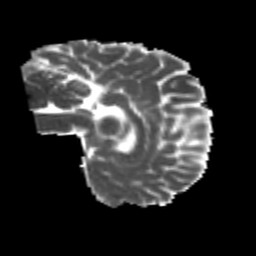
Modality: MD
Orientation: sagittal
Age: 25
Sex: male
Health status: healthy
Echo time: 0.074 s